Group 1:
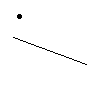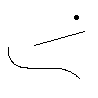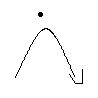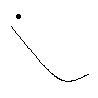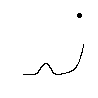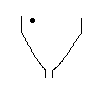
Group 2:
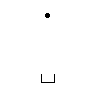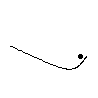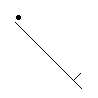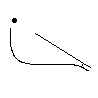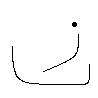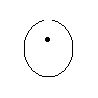
Rule separating the two groups: Ball will reach edge of bounding box under gravity vs. not so.
Concepts: bounding_box, gravity, imagined_motion
Comments: Strictly this Problem's solution is not actually about gravity, it is about a constant downwards force (the ball's time-independent path does not depend on the magnitude of the force, only direction). The phrasing for the solution is a shorthand that takes advantage of human physical intuition.
Author: Leo Crabbe